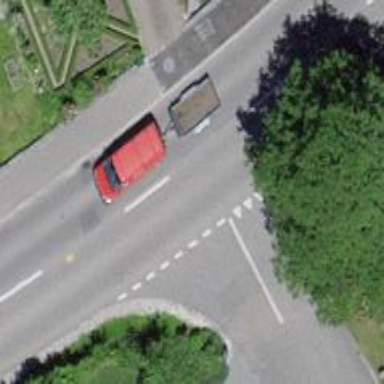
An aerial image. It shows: Road with "give way" sign.